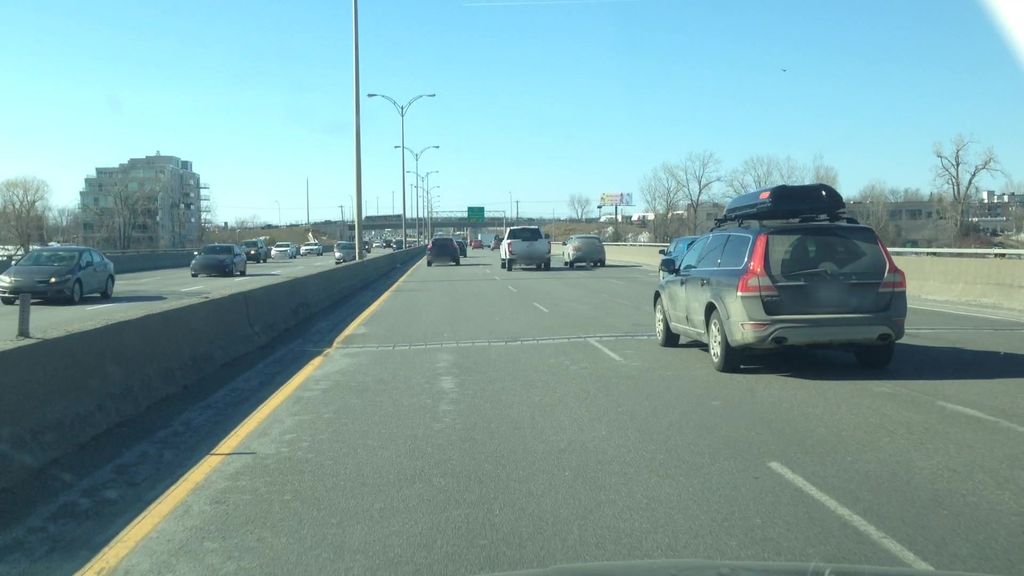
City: montreal